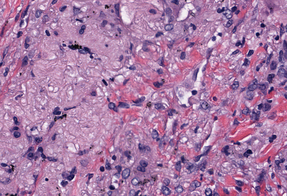
Tumor epithelial tissue: no
Tumor-associated stroma tissue: yes
Normal tissue: no